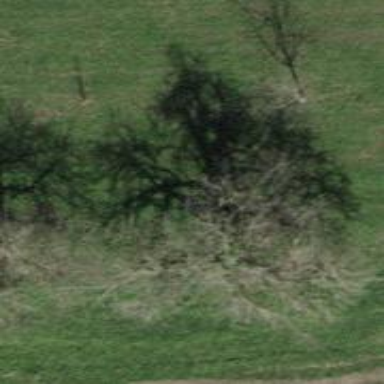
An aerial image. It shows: Beautiful tree in nature.